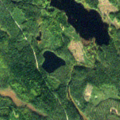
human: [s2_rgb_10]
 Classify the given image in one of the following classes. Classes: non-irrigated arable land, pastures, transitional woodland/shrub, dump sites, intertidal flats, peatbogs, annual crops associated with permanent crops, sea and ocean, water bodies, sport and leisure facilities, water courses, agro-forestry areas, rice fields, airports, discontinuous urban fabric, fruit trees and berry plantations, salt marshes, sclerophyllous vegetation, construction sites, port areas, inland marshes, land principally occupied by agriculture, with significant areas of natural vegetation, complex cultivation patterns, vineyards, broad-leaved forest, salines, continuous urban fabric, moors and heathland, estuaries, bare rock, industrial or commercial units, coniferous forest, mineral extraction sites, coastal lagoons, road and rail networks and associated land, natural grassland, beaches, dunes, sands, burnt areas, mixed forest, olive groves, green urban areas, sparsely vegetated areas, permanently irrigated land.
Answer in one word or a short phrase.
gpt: coniferous forest, transitional woodland/shrub